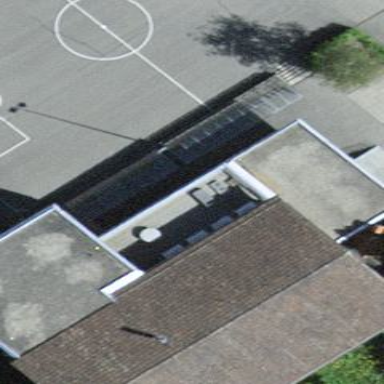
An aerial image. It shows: School building or complex.